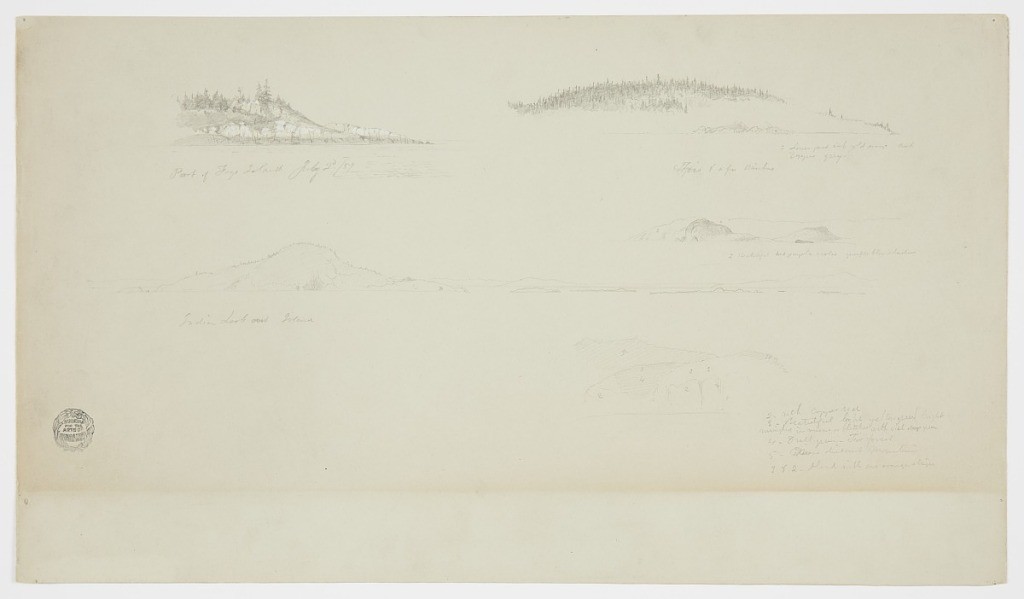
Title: Views around Indian Lookout and Fogo Islands, Canada
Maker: Frederic Edwin Church, American, 1826–1900
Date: July 2, 1859
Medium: Graphite and white gouache on gray-green wove paper
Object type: Drawing
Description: Landscape and seascape sketches showing five views of Fogo Island, Indian Lookout Island, and other coastlines around the inlet south of Fogo Island on the northern coast of Newfoundland island, Canada. At upper left, rocky cliffs and wooded, coastal hills of Fogo Island are shown across an expanse of water; at upper right, a round island with covered in a forest of fir and birch trees is included just above another view of two rugged islands shown at a distance; a view of the prominent Indian Lookout Island and a chain of flatter, outlying islands stretches across the composition at center, and finally, at lower right, a sketch of cliffs on a rugged coastline in front of distant mountains is included.